Field crop: maize
Growth stage: 2
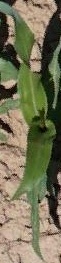
Species: maize